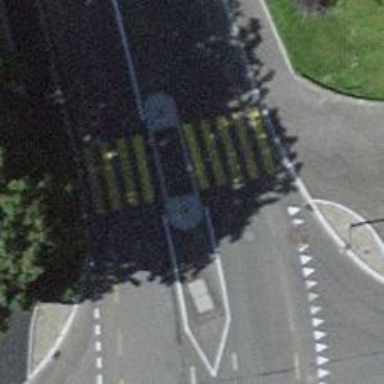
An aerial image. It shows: Zebra crossing with island in the middle and zebra markings.